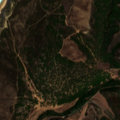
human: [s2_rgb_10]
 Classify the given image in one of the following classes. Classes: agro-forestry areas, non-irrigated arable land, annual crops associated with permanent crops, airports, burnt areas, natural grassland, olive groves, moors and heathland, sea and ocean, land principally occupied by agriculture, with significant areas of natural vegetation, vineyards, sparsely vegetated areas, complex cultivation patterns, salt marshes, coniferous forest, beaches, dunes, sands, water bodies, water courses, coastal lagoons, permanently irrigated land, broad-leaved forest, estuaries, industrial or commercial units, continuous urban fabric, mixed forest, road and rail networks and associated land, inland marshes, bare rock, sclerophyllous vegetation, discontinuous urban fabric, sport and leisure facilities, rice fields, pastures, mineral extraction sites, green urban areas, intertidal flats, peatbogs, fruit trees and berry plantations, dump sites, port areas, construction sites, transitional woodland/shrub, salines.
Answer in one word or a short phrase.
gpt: non-irrigated arable land, mixed forest, natural grassland, sclerophyllous vegetation, beaches, dunes, sands